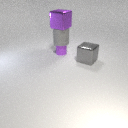
small purple rubber cylinder below large purple metal cube